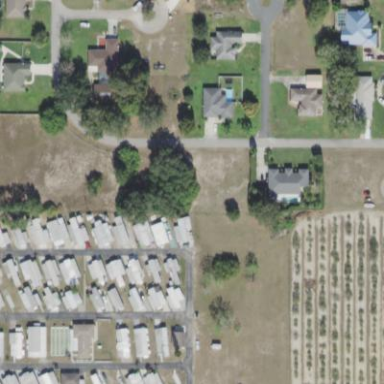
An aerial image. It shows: Residential area composed of single-family homes.